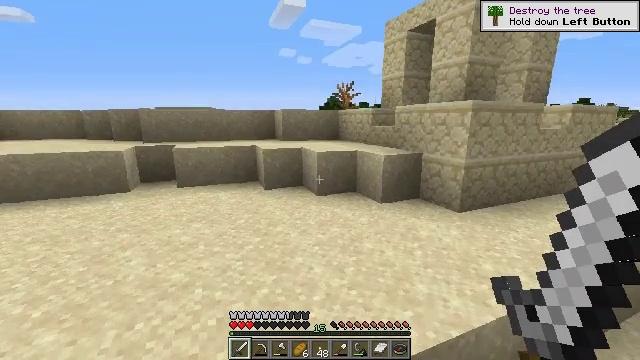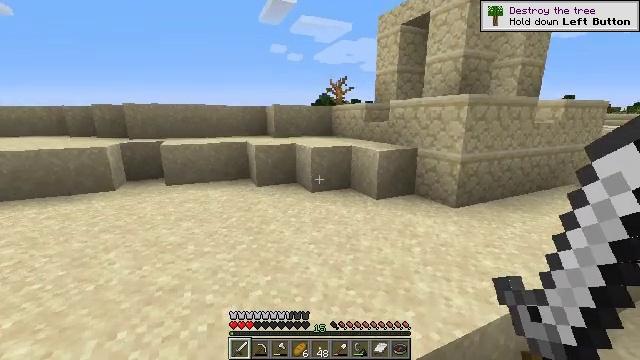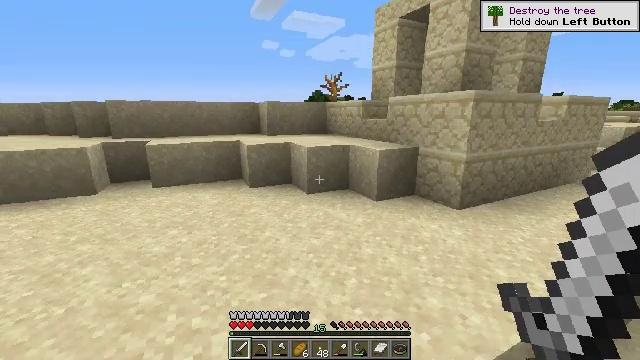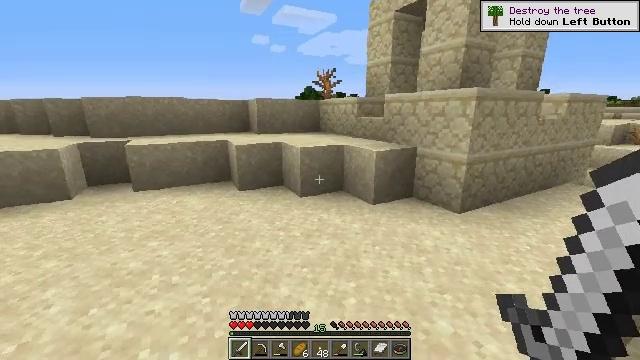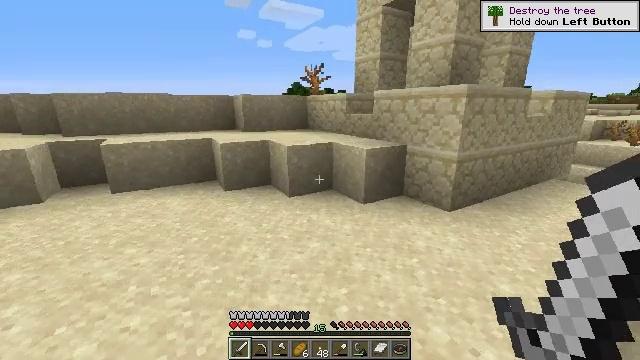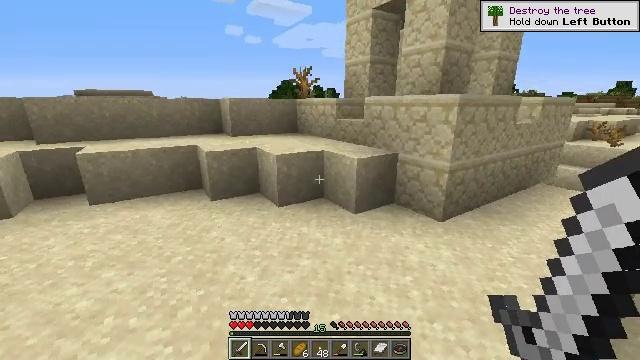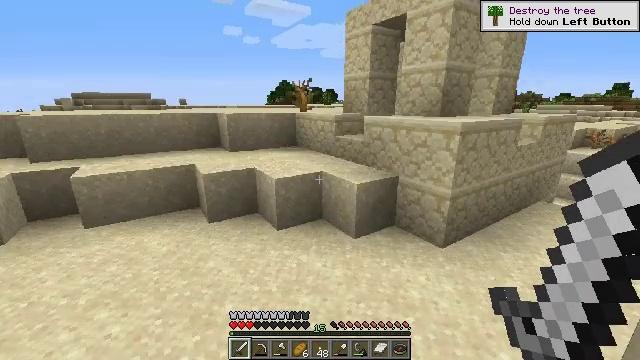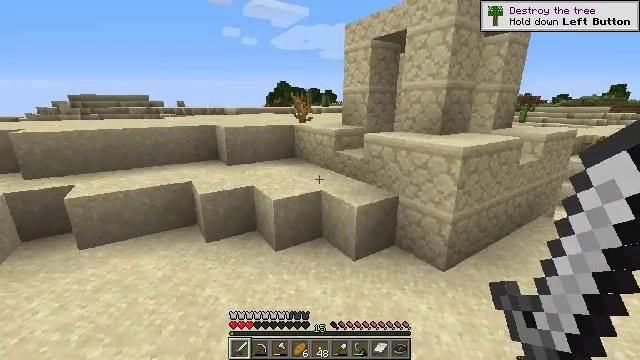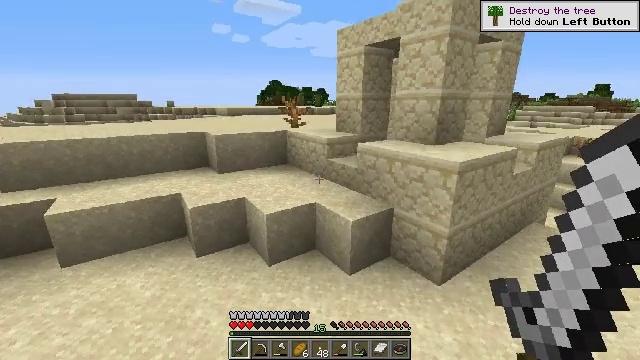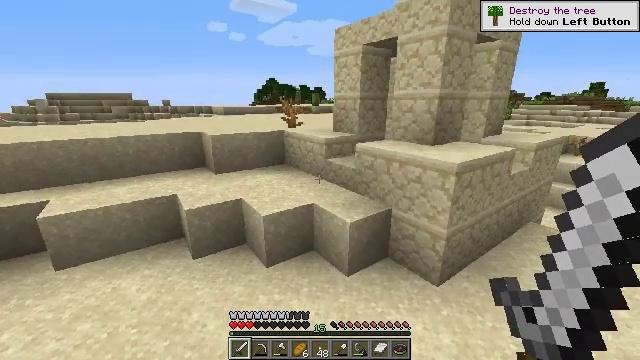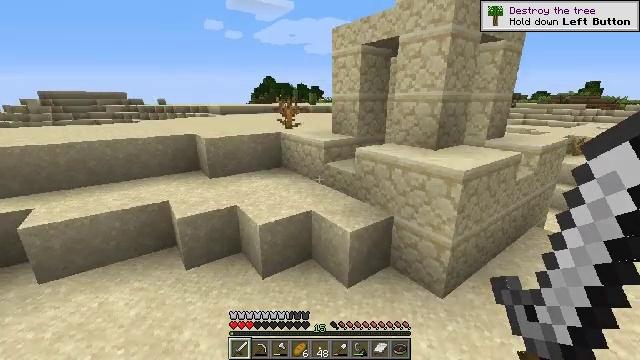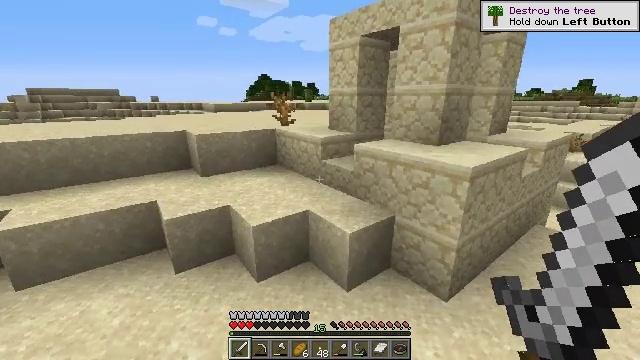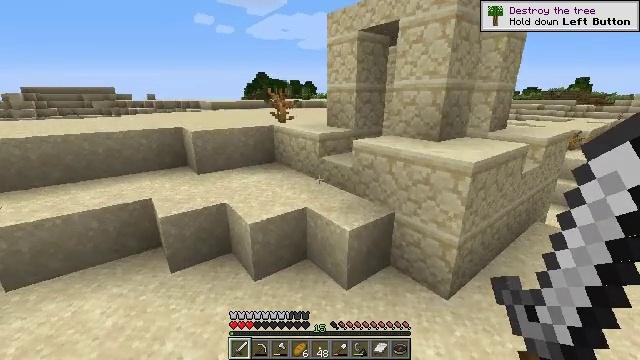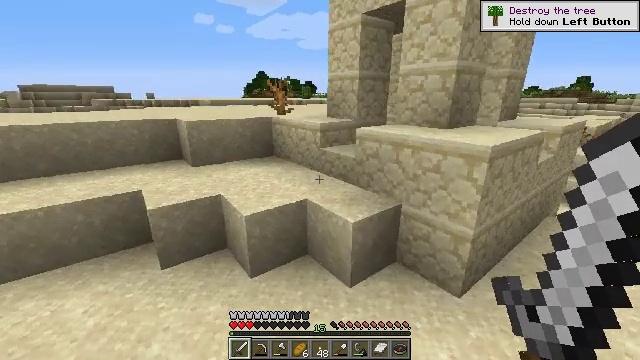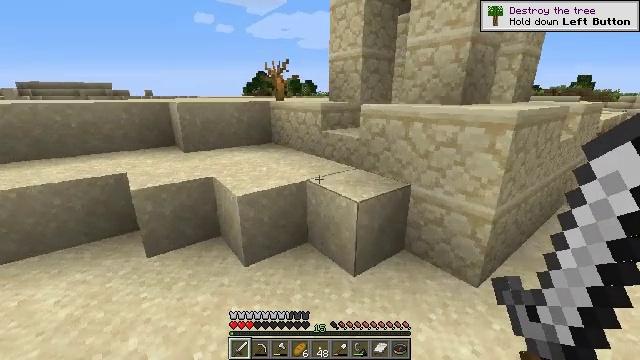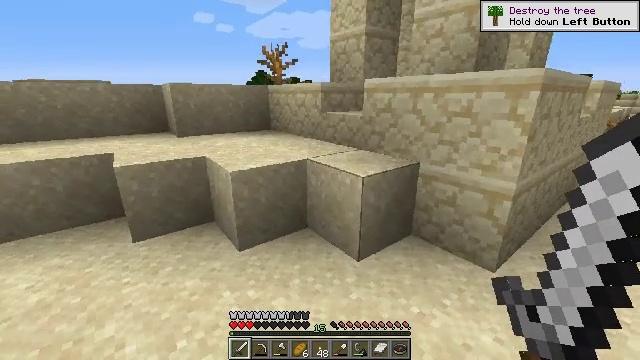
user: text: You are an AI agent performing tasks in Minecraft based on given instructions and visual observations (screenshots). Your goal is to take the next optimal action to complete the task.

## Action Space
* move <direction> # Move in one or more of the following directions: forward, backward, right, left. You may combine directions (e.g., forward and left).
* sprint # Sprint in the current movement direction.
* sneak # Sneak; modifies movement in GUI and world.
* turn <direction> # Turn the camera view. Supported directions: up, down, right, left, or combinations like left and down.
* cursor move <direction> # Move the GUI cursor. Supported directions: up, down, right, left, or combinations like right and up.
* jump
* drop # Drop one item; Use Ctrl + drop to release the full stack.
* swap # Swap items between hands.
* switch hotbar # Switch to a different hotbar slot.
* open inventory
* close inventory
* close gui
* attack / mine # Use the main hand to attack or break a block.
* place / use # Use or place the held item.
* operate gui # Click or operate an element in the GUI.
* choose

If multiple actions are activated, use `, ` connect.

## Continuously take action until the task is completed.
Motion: motion action
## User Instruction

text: Break the dead bush for sticks.
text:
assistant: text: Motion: move forward, turn right
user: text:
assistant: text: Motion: move forward, turn right
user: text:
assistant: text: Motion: move forward, turn right
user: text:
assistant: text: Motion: move forward, turn right
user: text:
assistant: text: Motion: move forward, turn right, jump
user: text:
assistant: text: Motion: move forward, jump
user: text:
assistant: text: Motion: move forward, jump
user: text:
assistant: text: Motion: move forward, turn right, jump
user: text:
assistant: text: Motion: move forward
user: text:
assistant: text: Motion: move forward
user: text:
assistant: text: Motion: move forward
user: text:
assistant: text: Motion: move forward
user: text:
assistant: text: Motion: move forward
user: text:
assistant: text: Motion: move forward
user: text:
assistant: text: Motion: move forward
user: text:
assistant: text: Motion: move forward
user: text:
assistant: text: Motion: move forward
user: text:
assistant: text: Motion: move forward
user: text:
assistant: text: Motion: move forward
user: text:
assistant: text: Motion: move forward
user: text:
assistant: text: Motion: move forward
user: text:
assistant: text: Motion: move forward
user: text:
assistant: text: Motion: move forward and move left, jump
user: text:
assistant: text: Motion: move forward and move left, turn right and down, jump
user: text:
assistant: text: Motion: move forward and move left, turn right and down, jump
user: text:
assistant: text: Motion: move forward and move left, turn right and down, jump
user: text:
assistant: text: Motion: move forward and move left, turn right and down, jump
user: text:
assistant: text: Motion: move forward and move left, jump
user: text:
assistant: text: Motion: move forward and move left, turn right and down, jump
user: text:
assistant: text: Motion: move forward and move left, turn right and down, jump